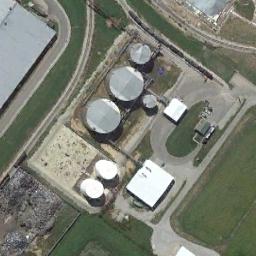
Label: storage_tank